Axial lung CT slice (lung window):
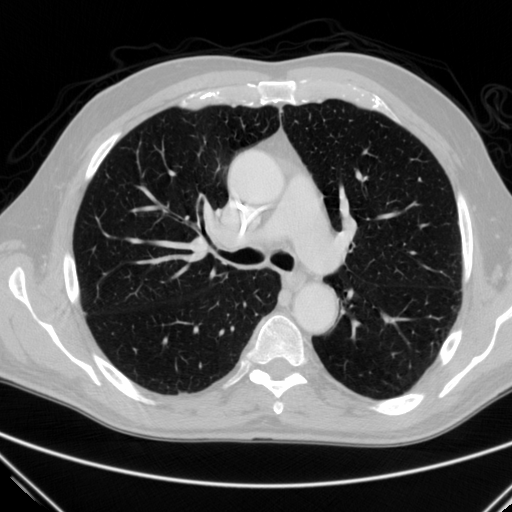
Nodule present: no